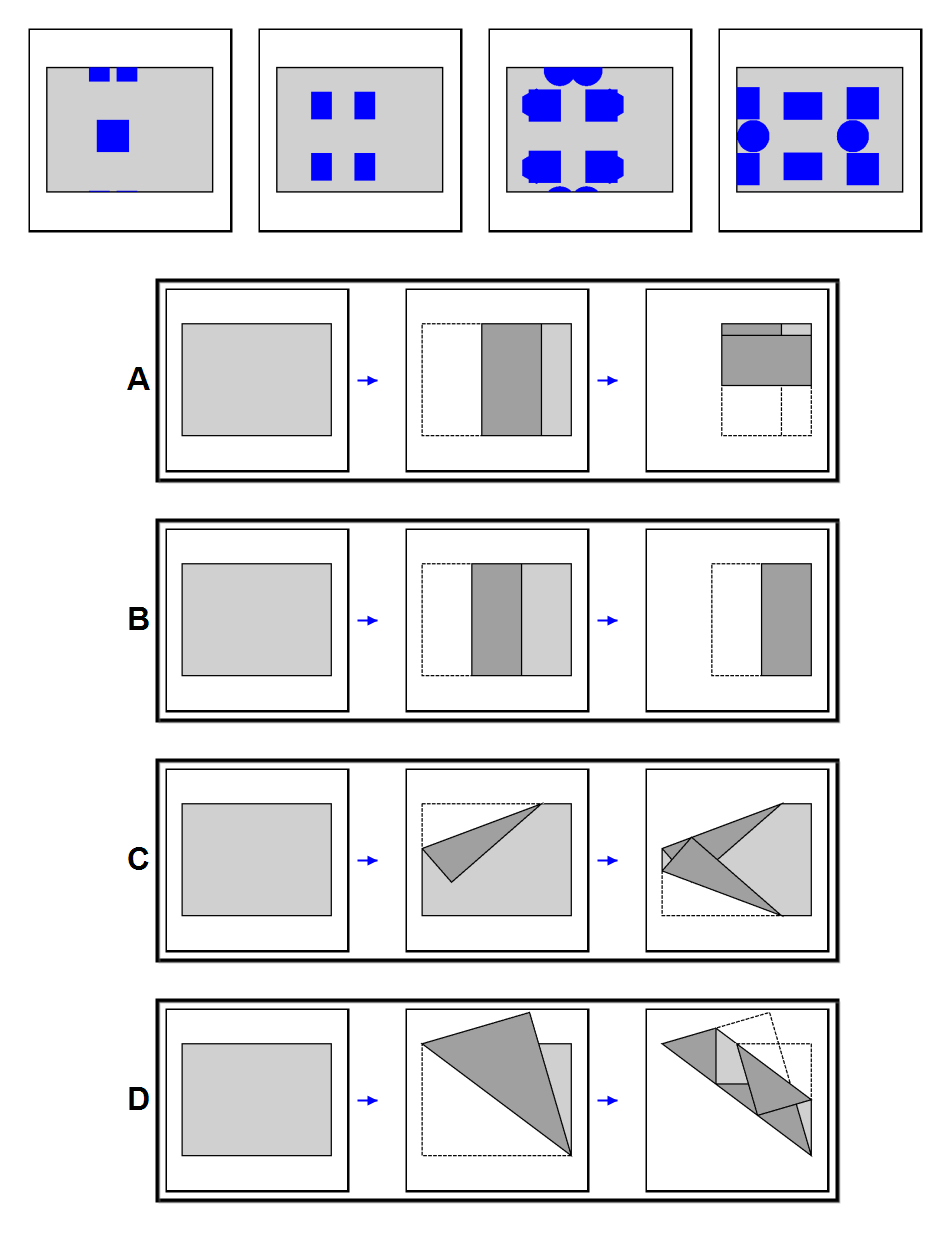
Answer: A